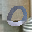
Label: 0